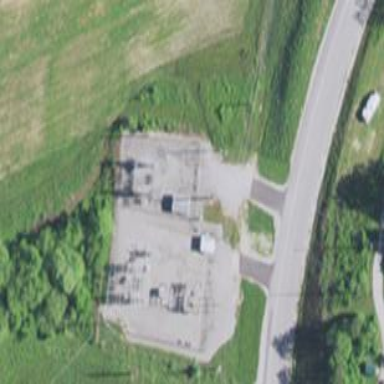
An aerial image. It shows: Minor distribution power substation.